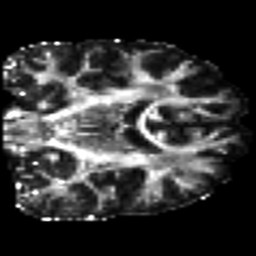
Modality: FA
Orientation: coronal
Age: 28
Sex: male
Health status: healthy
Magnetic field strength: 3 T
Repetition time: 8.4 s
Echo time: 0.0926 s